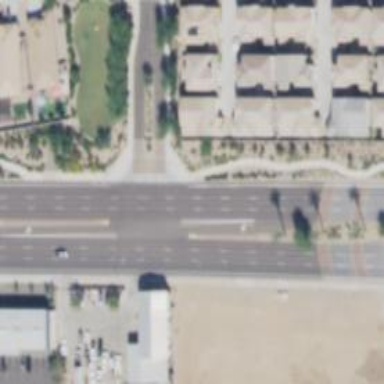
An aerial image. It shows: Secondary link road with asphalt surface.